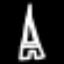
Label: The Eiffel Tower